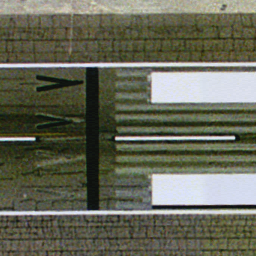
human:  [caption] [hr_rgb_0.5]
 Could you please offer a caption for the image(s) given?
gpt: There are some mark lines on the straight runway .

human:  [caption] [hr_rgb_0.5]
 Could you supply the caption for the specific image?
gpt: It is a straight runway with some mark lines on it .

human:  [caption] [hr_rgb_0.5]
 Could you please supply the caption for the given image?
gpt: A straight runway with some mark lines on it .

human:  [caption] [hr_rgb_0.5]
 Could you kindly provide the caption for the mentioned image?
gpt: It is a straight runway with some white mark lines on it .

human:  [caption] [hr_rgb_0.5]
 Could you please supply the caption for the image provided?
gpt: A straight runway with some white mark lines on it .